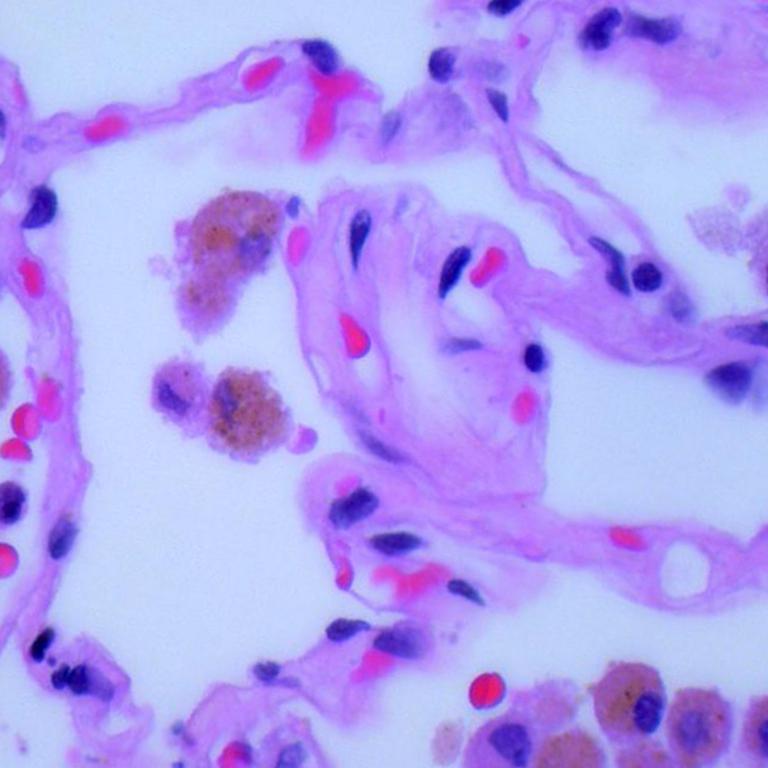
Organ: lung
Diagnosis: benign